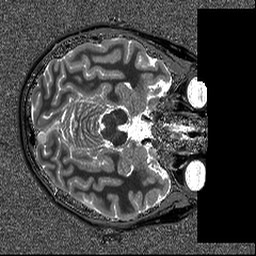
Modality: T1map
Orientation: axial
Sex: female